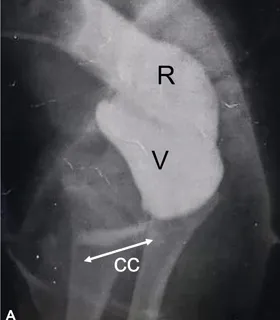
First case: Eighteen-month-old girl with cloaca. Computed tomography (CT) scan of abdomen and pelvis following contrast injection in vagina and rectum: sagittal, axial, coronal, and three-dimensional (3D) reconstruction (
B
-
E
, respectively). Urinary bladder (UB); hemi-vagina (V); rectum (R); first sacral vertebra (*). Note: the presence of longitudinal vaginal septum between 2 hemi-vaginas (
C
and
E
); hydronephrotic right kidney (long black arrow in
D
), and ectopic (low position) left kidney (short black arrow in
D.
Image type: radiology (ct)